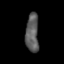
Tissue: skin
Cell type: Myeloid cells
Senescence score: 0.7518
Nuclear area (px): 499
Mean DAPI intensity: 90.078